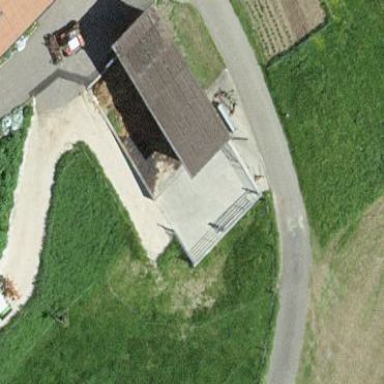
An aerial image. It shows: Shed.